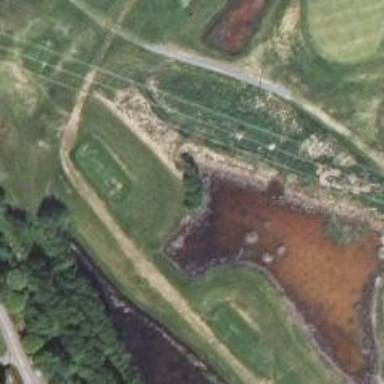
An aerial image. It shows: Water hazard in golf course. The hazard is natural water feature.